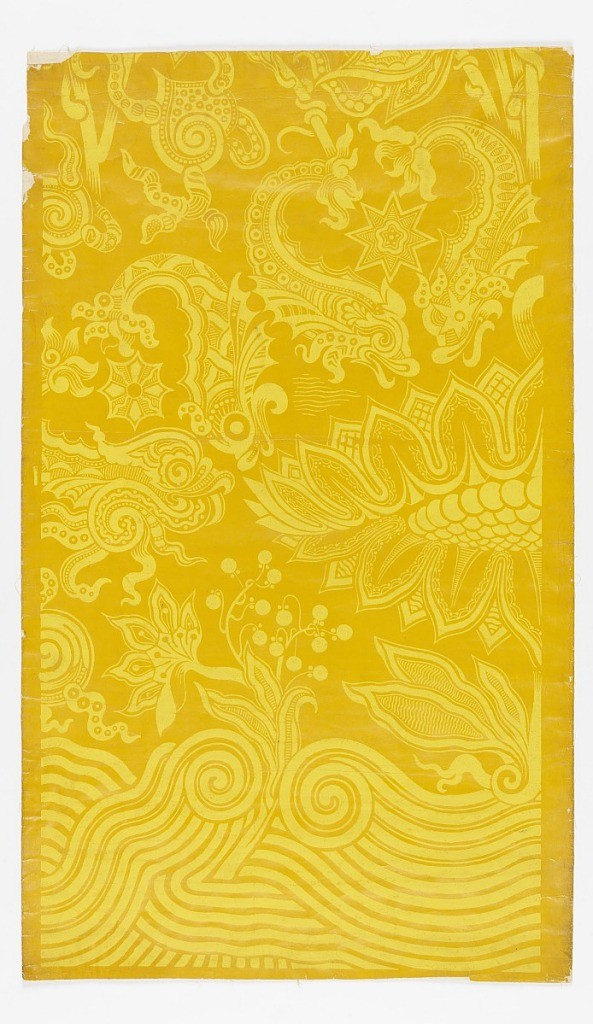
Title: sidewall
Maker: Robert Jones, British, active 1815 – 1833
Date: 1817–27
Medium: Block printed on handmade paper, varnish
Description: Lower portion of one of four or more lengths, composing panel set used in repeating fashion in rooms at Royal Pavilion. At bottom, horizontal wave design above which, at right, is half a large flower. Rest of field filled with pairs of dolphins, star fish. Printed in yellow on deep yellow ground.